Question: I want to submit this form without reloading the page (inside the modal itself).After validating form it should redirect to the desired page not after form posting.
note:
thank you.
Here is the Image:
here is what i have tried..
'''
public function listAction()
{
if(!$user = $this->identity())
return $this->redirect()->toRoute('user',array('action'=>'login'));
$em = $this->getEntityManager();
$survey = new Survey();
$form = new SurveyForm();
$message="Create Survey";
$surveyList = $em->getRepository('Easysurvey\Entity\Survey')->findall();
$form->get('submit')->setValue('Save & Add Question');
$form->setHydrator(new DoctrineHydrator($em,'Easysurvey\Entity\Survey'));
$form->bind($survey);
//add new
$request = $this->getRequest();
if ($request->isPost()) {
$data = $request->getPost();
$form->setInputFilter(new SurveyFilter($this->getServiceLocator()));
$form->setData($data);
if ($form->isValid()) {
$this->prepareData($survey);
$this->flashMessenger()->addSuccessMessage('succesfully created');
$em->persist($survey);
$em->flush();
return $this->redirect()->toRoute('survey', array('action' => 'list'));
}
}
}
return array('form' => $form,
'surveyList' => $surveyList,
'message' => $message
);
}
'''
list.phtml:
'''
<!-- Create Modal -->
<div class="modal fade" id="myModal" tabindex="-1" role="dialog" aria-labelledby="myModalLabel" aria-hidden="true">
<div class="modal-dialog modal-lg">
<div class="modal-content">
<div class="modal-header">
<button type="button" class="close" data-dismiss="modal" aria-hidden="true">&times;</button>
<h4 class="modal-title" id="myModalLabel"><?php echo $message?></h4>
</div>
<div class="modal-body">
<?php
$form->setAttribute('action', $this->url('survey', array('action' => 'list')),'class','form-horizontal');
$form->prepare();
echo $this->form()->openTag($form);
echo $this->formHidden($form->get('id'));
echo $this->formRow($form->get('name'));
echo '<br />';
echo $this->formRow($form->get('description'));
echo '<br />';
echo $this->formRow($form->get('startdate'));
echo '<br />';
echo $this->formRow($form->get('enddate'));
echo '<br />';
echo $this->formRow($form->get('createdby'));
echo '<br />';
echo $this->formSubmit($form->get('submit'));
echo $this->form()->closeTag();
?>
</div>
<div class="modal-footer">
<button type="button" class="btn btn-default" data-dismiss="modal">Close </button>
</div>
</div>
</div>
'''
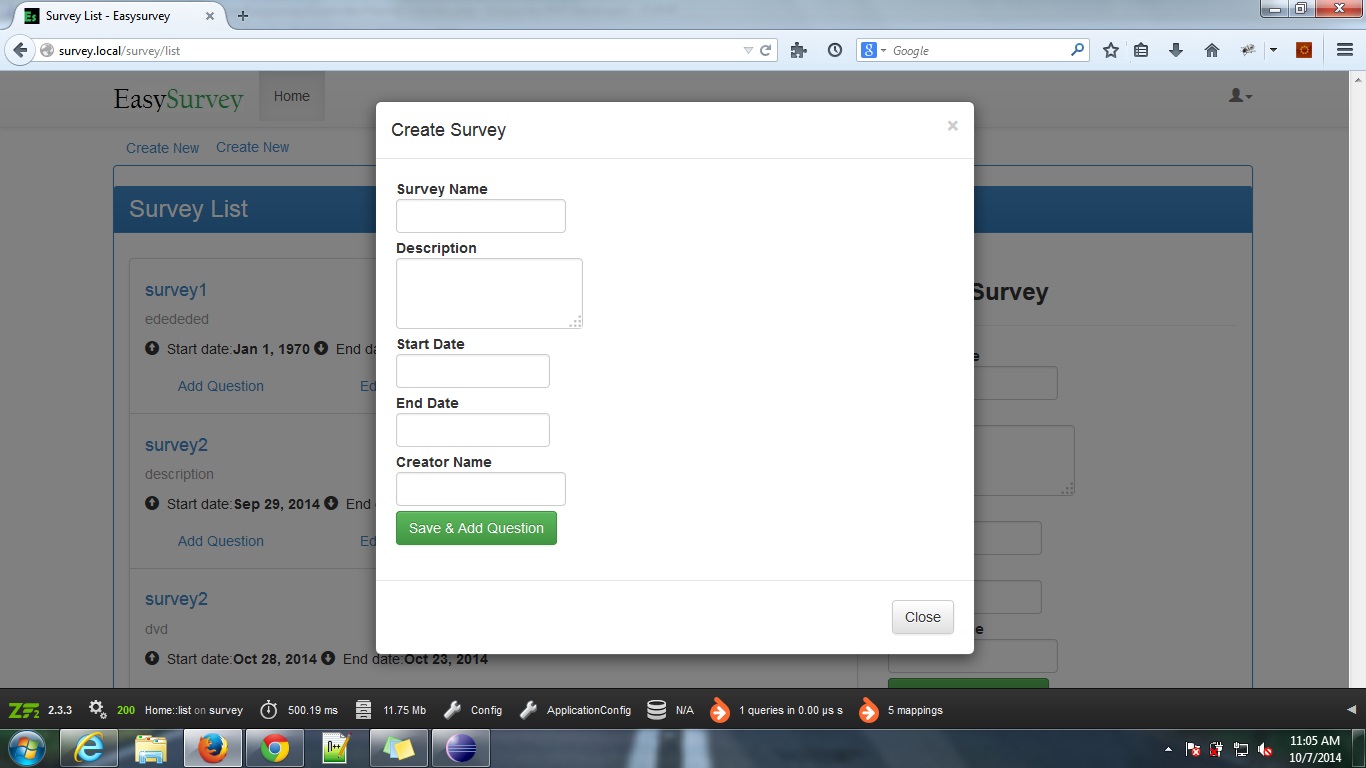
Answer: You need javascript for that, Jquery make ajax calls really simple, basically:
To get the url: $('form.form-horizontal').attr('action');
Then on the callback which is a function called after the request is executed, you hide the bootstrap modal and optionally show a success message to the end user.
<URL>